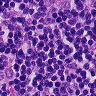
Metastatic tissue present: yes